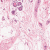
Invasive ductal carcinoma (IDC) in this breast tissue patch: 0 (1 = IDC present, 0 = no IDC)